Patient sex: F
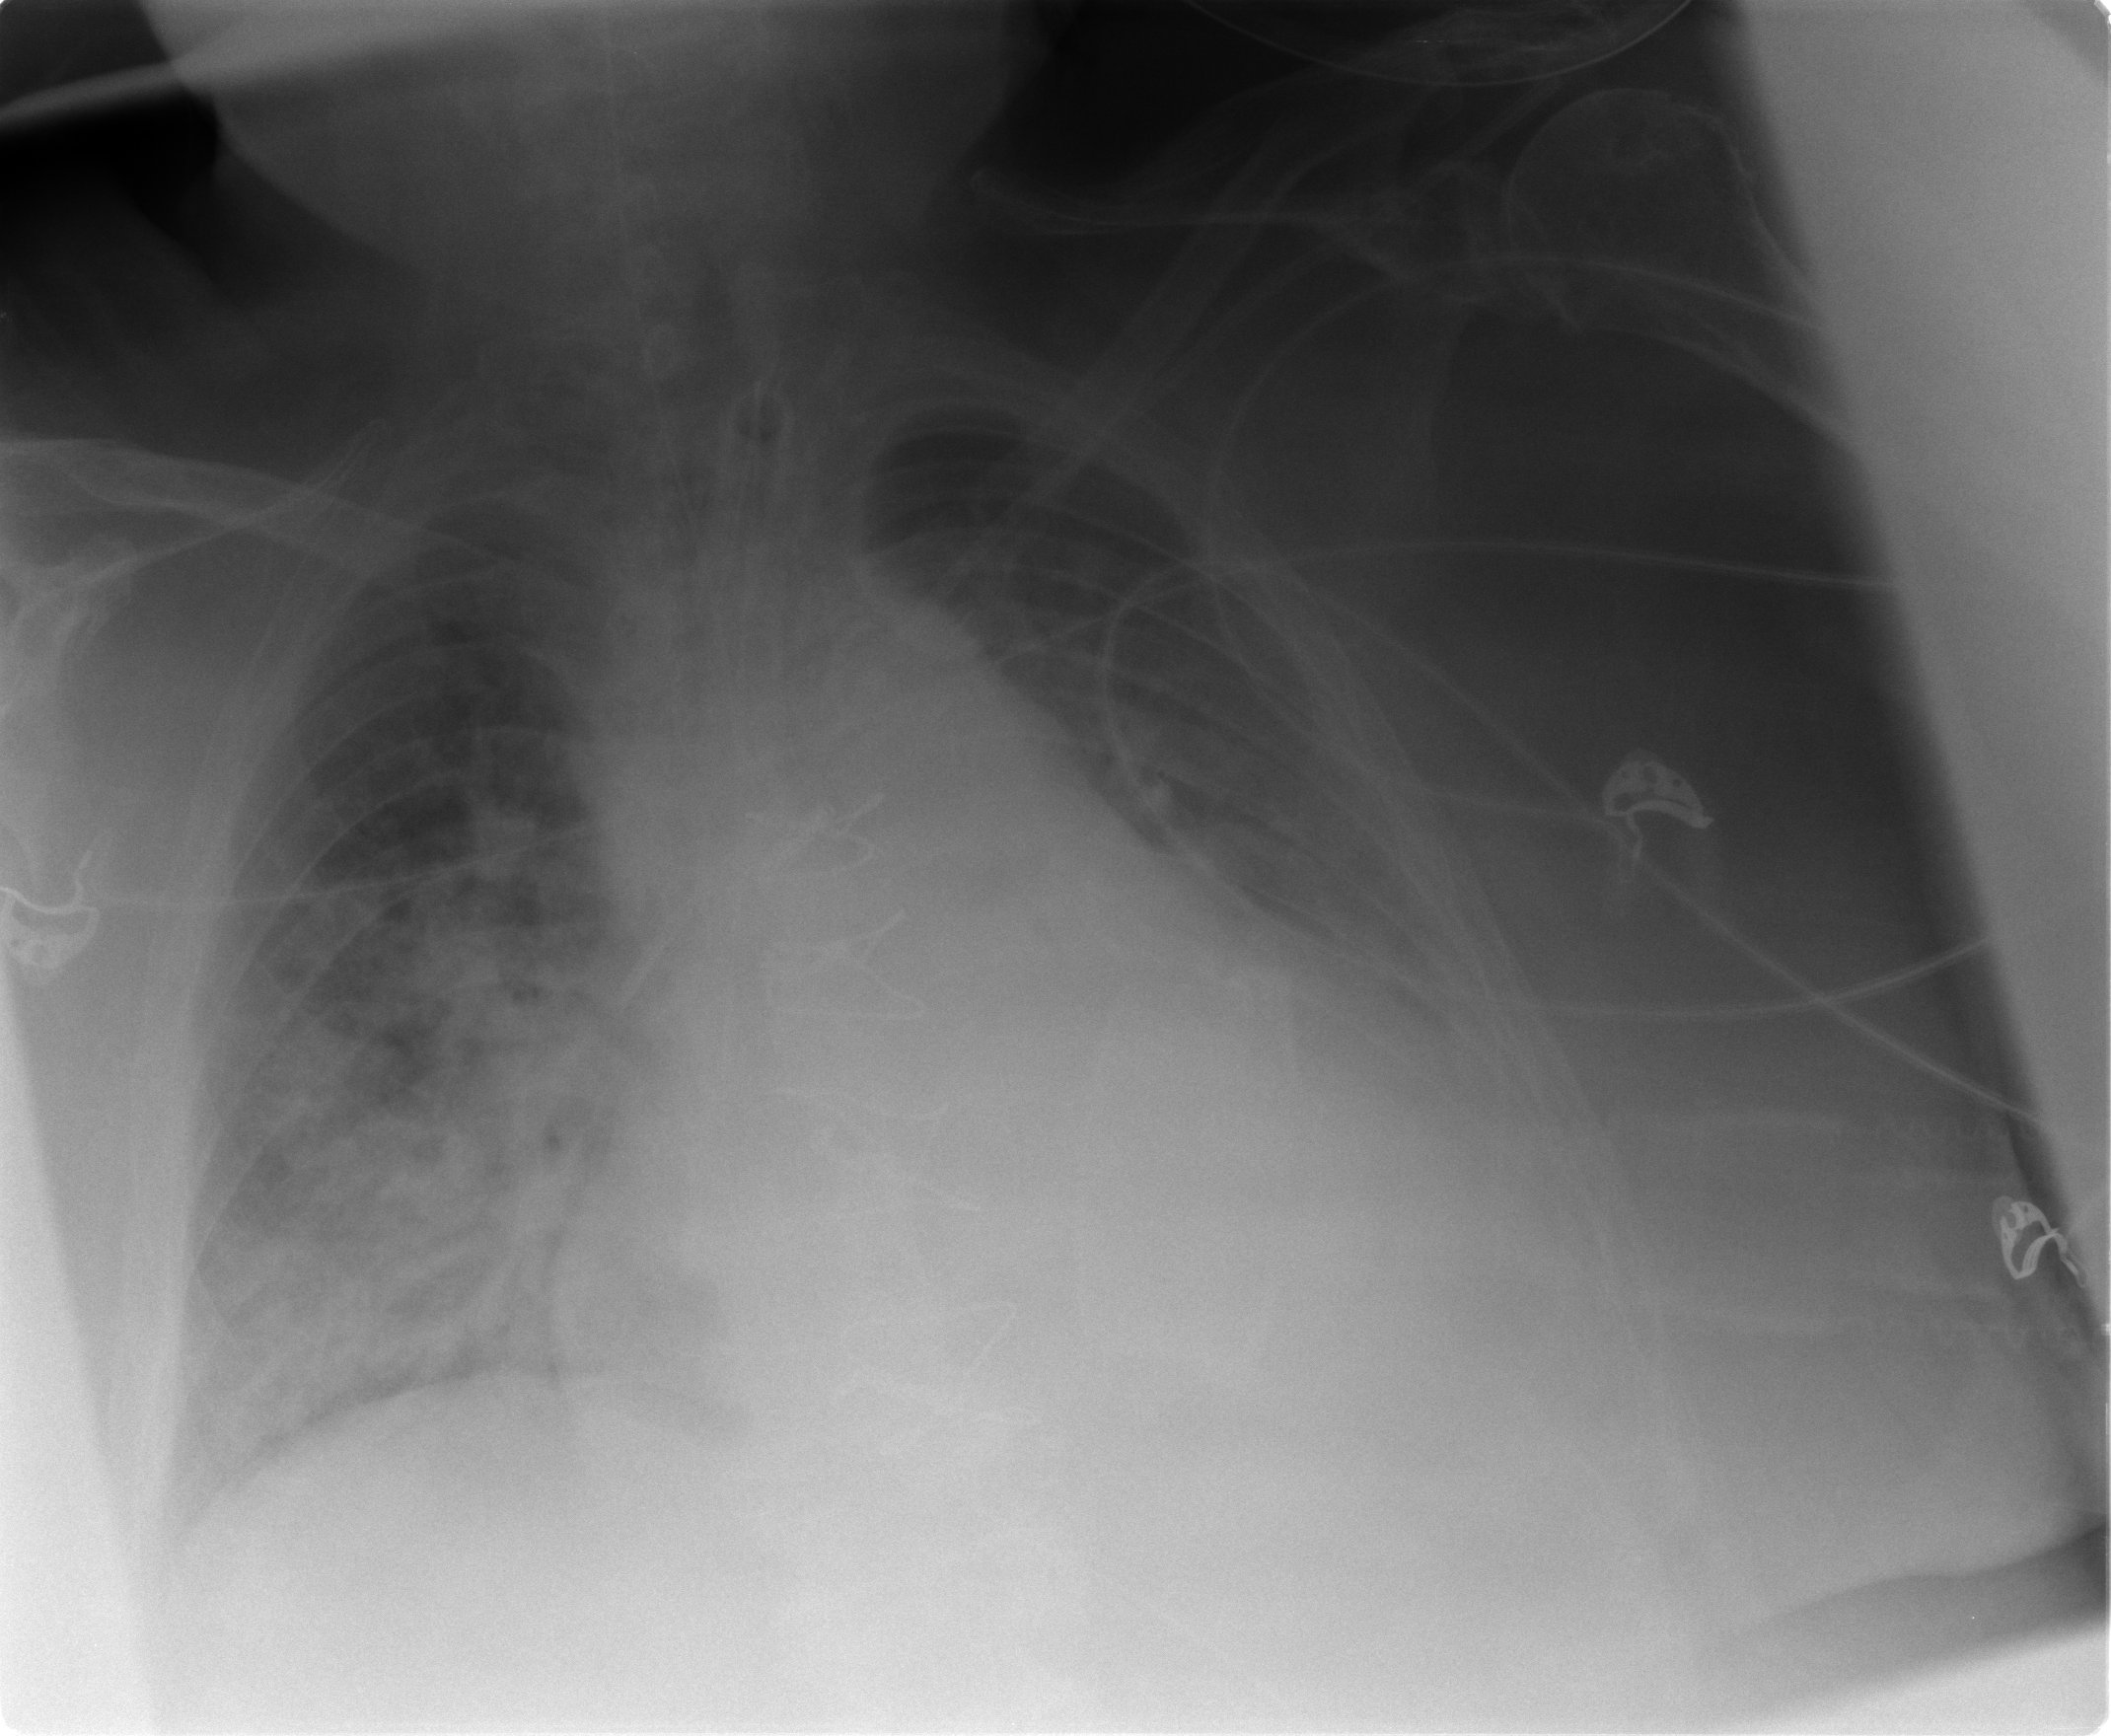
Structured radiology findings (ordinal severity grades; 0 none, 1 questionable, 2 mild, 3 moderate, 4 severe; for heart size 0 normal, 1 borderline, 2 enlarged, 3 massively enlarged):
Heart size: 2
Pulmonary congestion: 2
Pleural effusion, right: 2
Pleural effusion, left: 3
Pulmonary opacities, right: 3
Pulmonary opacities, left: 2
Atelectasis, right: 2
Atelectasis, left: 2